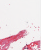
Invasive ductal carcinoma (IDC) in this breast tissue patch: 0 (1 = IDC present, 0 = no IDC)